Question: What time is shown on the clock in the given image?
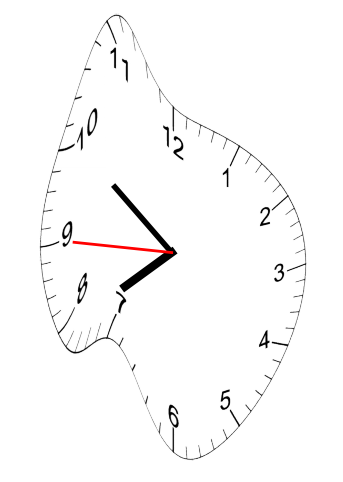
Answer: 07:50:45